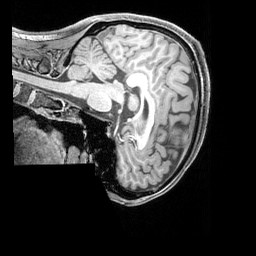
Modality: T1w
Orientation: sagittal
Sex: female
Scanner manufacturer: siemens
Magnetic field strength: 3 T
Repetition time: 2.3 s
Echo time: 0.00226 s